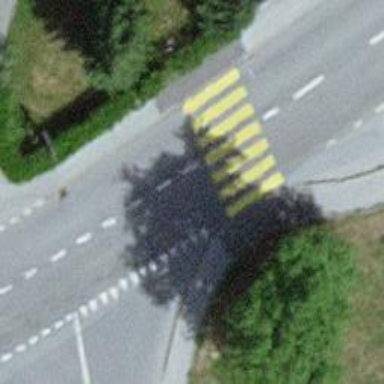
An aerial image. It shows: Uncontrolled zebra crossing on the road.